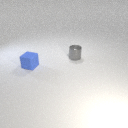
small gray metal cylinder behind small blue rubber cube